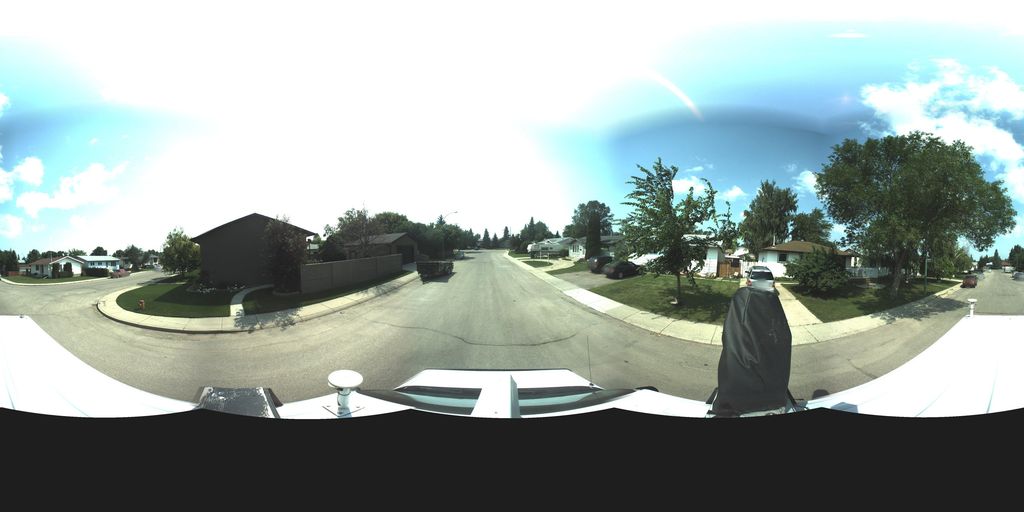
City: saskatoon